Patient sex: M
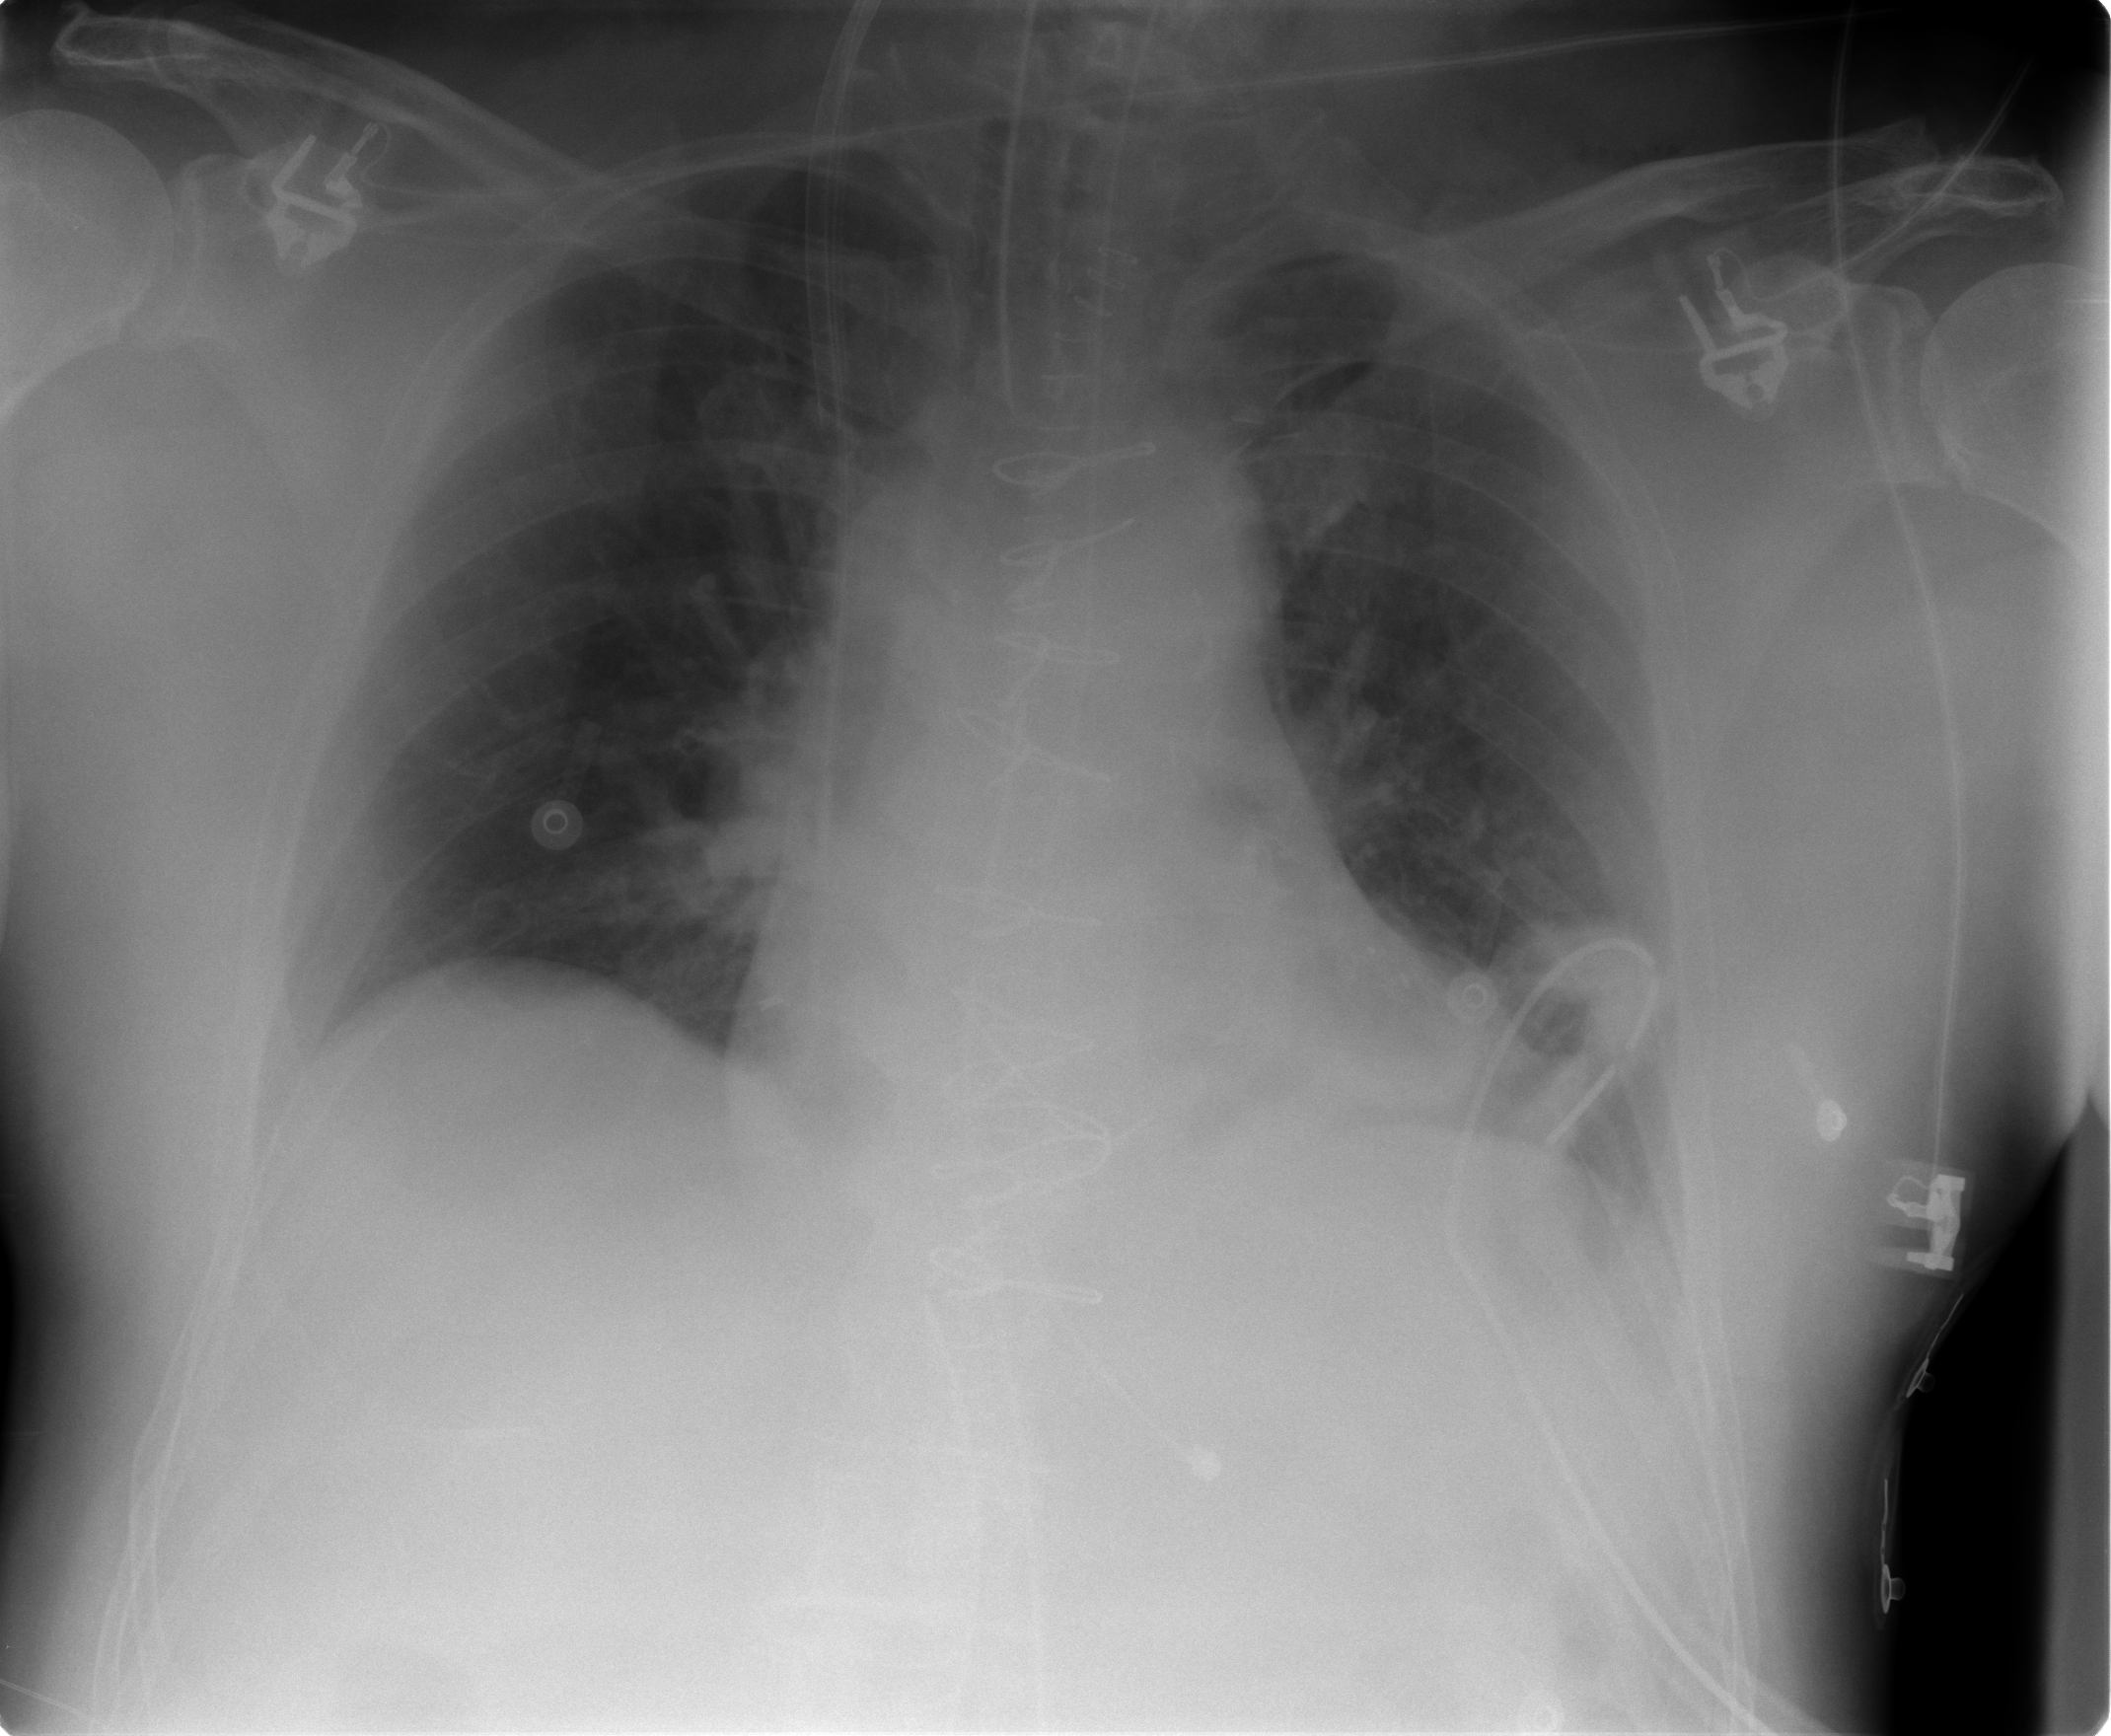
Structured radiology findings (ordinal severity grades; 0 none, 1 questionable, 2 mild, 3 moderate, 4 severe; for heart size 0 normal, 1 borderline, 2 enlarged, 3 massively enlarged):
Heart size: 1
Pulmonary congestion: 2
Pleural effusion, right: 0
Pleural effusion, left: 0
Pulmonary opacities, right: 0
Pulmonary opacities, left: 0
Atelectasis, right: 1
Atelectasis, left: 1